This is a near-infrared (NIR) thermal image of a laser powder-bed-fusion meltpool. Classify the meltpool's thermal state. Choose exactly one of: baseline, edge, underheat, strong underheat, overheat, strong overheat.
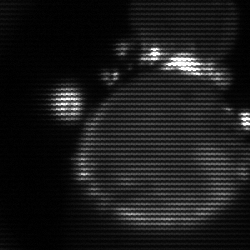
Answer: edge